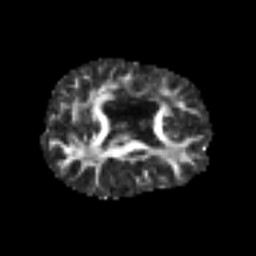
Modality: FA
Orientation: axial
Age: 40
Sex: female
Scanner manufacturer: siemens
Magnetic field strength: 3 T
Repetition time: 6.1 s
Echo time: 0.101 s